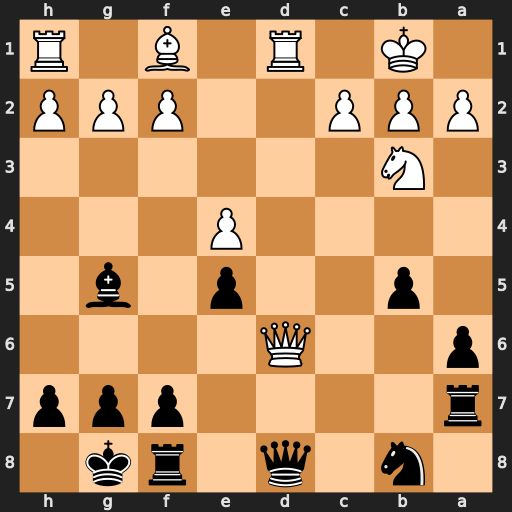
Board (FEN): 1n1q1rk1/r4ppp/p2Q4/1p2p1b1/4P3/1N6/PPP2PPP/1K1R1B1R
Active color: b
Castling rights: -
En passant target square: -
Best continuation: Rd7 Qxd7 Nxd7